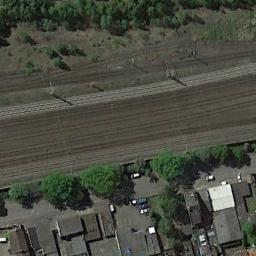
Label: railway